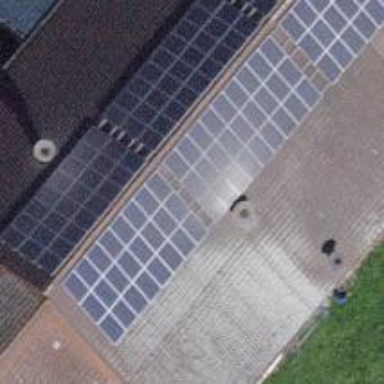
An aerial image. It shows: Solar power generator.